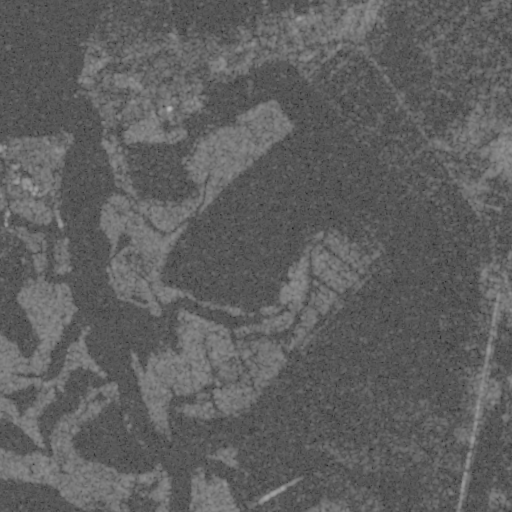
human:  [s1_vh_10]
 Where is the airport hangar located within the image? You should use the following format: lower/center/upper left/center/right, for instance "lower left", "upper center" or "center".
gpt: The airport hangar is located in the upper left of the image.
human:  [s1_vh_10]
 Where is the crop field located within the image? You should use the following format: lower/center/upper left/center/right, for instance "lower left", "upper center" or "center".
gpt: The crop field is located in the upper right of the image.
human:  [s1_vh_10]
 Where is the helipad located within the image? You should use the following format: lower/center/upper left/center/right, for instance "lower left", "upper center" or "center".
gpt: The helipad is located in the upper left of the image.
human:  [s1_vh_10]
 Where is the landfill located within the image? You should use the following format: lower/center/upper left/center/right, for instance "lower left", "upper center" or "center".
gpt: There is no landfill in the image.

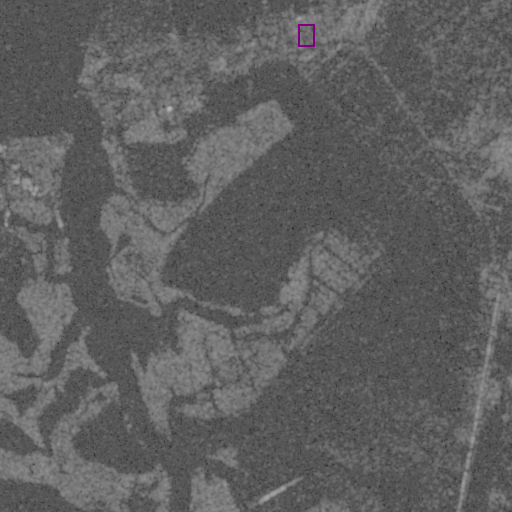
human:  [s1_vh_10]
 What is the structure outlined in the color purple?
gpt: The structure outlined in purple is a crop field.
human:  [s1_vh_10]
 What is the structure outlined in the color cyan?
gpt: There is no cyan outline.